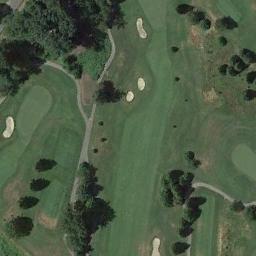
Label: golf_course